Question: As you can see on the attached screenshot, i have a problem to set the position of my relativeLayout and associated textview on the bottom right of each item of list.
Once the text is so long and take 2 lines, my textview in Relativelayout is cut..
How can i fix this ?

'''
<?xml version="1.0" encoding="utf-8"?>
<LinearLayout xmlns:android="http://schemas.android.com/apk/res/android"
android:layout_width="match_parent"
android:layout_height="match_parent"
android:background="@color/gris_clair"
android:orientation="vertical" >
<LinearLayout
android:layout_width="match_parent"
android:layout_height="wrap_content"
android:layout_margin="5dp"
android:background="@color/blanc" >
<ImageView
android:id="@+id/allannonces_image"
android:layout_width="83dp"
android:layout_height="90dp"
android:scaleType="centerCrop" />
<LinearLayout
android:layout_width="wrap_content"
android:layout_height="match_parent"
android:layout_marginBottom="10dp"
android:layout_marginLeft="10dp"
android:layout_marginTop="10dp"
android:layout_weight="1"
android:orientation="vertical" >
<TextView
android:id="@+id/allannonces_titre"
android:layout_width="wrap_content"
android:layout_height="wrap_content"
android:text="TextView"
android:textSize="15sp" />
<TextView
android:id="@+id/allannonces_prix"
android:layout_width="wrap_content"
android:layout_height="wrap_content"
android:layout_marginTop="2dp"
android:text="TextView" />
<RelativeLayout
android:layout_width="match_parent"
android:layout_height="wrap_content" >
<TextView
android:id="@+id/allannonces_categorie"
android:layout_width="wrap_content"
android:layout_height="wrap_content"
android:layout_alignParentBottom="true"
android:layout_alignParentRight="true"
android:layout_marginRight="10dp"
android:background="@drawable/bordertextview"
android:paddingLeft="5dp"
android:paddingRight="7dp"
android:text="TextView" />
</RelativeLayout>
</LinearLayout>
</LinearLayout>
</LinearLayout>
'''
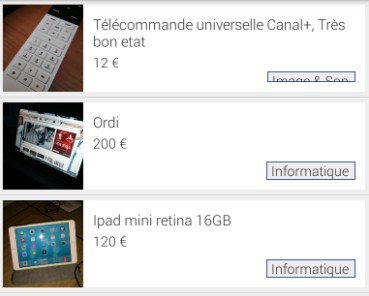
Answer: I'd very much simplify your layout design.
Note that this layout not only , but also the original design.
'''
<?xml version="1.0" encoding="utf-8"?>
<RelativeLayout
xmlns:android="http://schemas.android.com/apk/res/android"
android:layout_width="match_parent"
android:layout_height="wrap_content"
android:background="#ffff"
android:layout_margin="5dp"
>
<ImageView
android:id="@+id/allannonces_image"
android:layout_width="83dp"
android:layout_height="90dp"
android:layout_alignParentLeft="true"
android:scaleType="centerCrop"
/>
<TextView
android:id="@+id/allannonces_titre"
android:layout_width="match_parent"
android:layout_height="wrap_content"
android:layout_alignParentTop="true"
android:layout_toRightOf="@id/allannonces_image"
android:text="TextView"
android:textSize="15sp"
/>
<TextView
android:id="@+id/allannonces_prix"
android:layout_width="match_parent"
android:layout_height="wrap_content"
android:layout_marginTop="2dp"
android:layout_below="@id/allannonces_titre"
android:layout_toRightOf="@id/allannonces_image"
android:text="TextView"
android:textSize="15sp"
/>
<TextView
android:id="@+id/allannonces_categorie"
android:layout_width="wrap_content"
android:layout_height="wrap_content"
android:layout_alignParentBottom="true"
android:layout_alignParentRight="true"
android:layout_marginRight="10dp"
android:background="#fddd"
android:paddingLeft="5dp"
android:paddingRight="7dp"
android:text="TextView"
/>
</RelativeLayout>
'''
Please not home many layouts less are in this design.
This will improve the overall performances.
Note that, since I didn't have the colors, I hardcoded the white color on the container and the grey color on the category TextView.